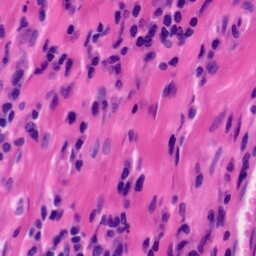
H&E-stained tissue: Tonsil